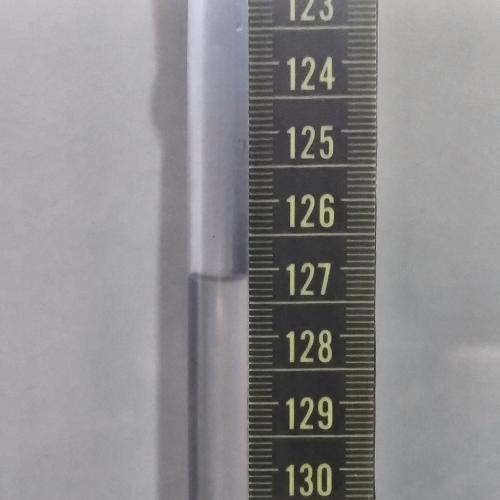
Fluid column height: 127.1 cm